Field crop: maize
Growth stage: 1
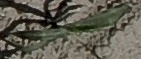
Species: sorghum